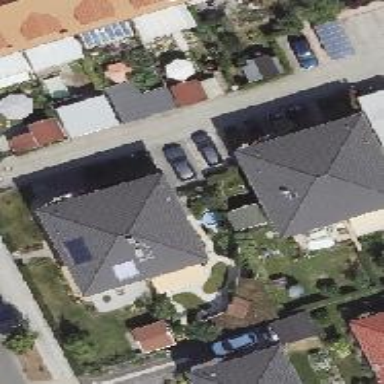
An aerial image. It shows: Semidetached house with pyramidal roof.